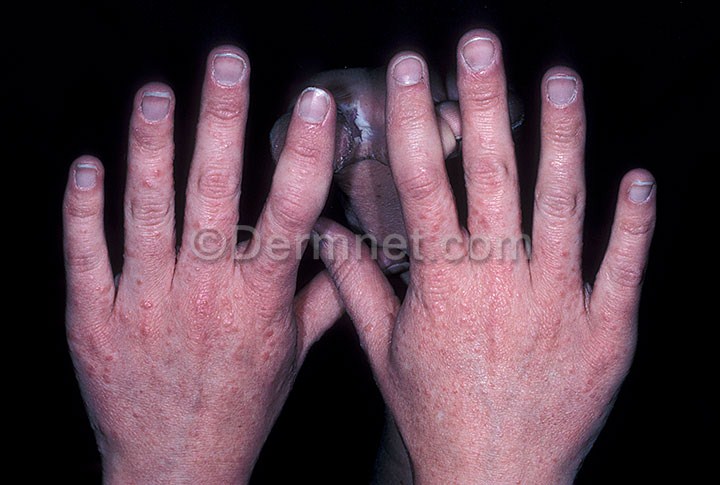
Disease: Tinea Ringworm Candidiasis and other Fungal Infections